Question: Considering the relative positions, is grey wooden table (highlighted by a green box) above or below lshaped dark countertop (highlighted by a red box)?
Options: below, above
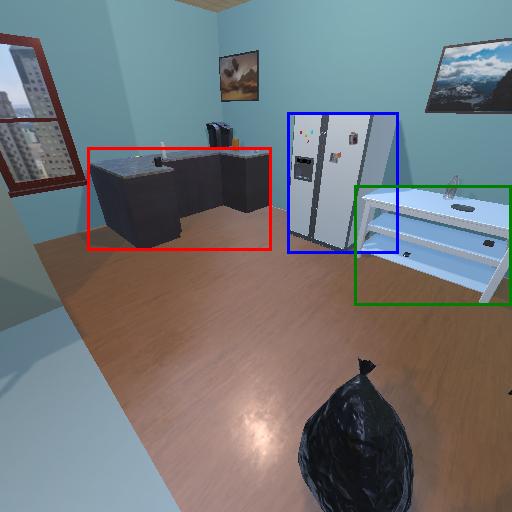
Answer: below